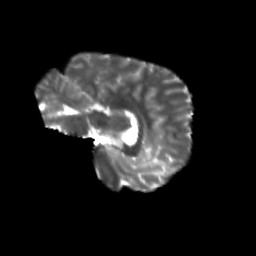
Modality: T2w
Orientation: sagittal
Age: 12
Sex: male
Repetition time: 9.5 s
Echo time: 0.089 s